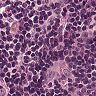
Metastatic tissue present: no